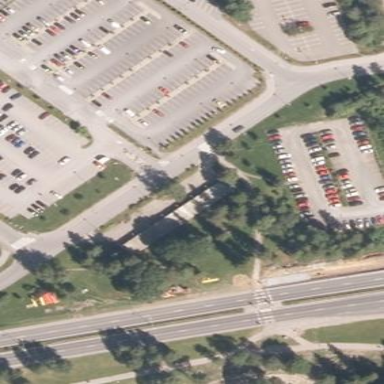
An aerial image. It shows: Light rail platform made of paving stones with shelter.